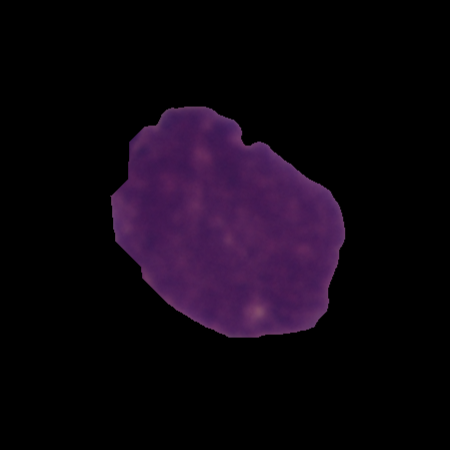
Label: cancer